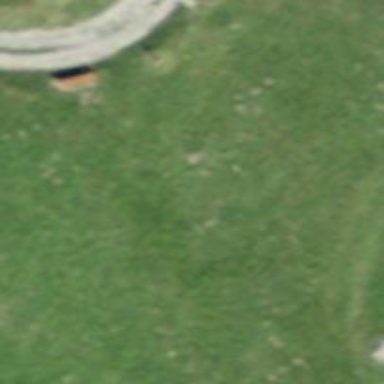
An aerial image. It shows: Bench.